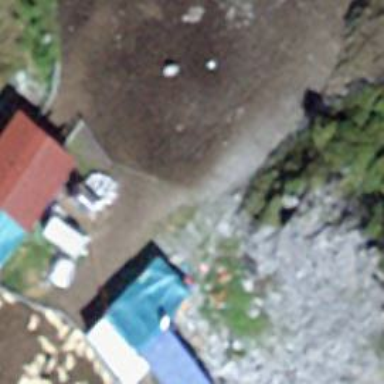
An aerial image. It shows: Animal breeding facility.